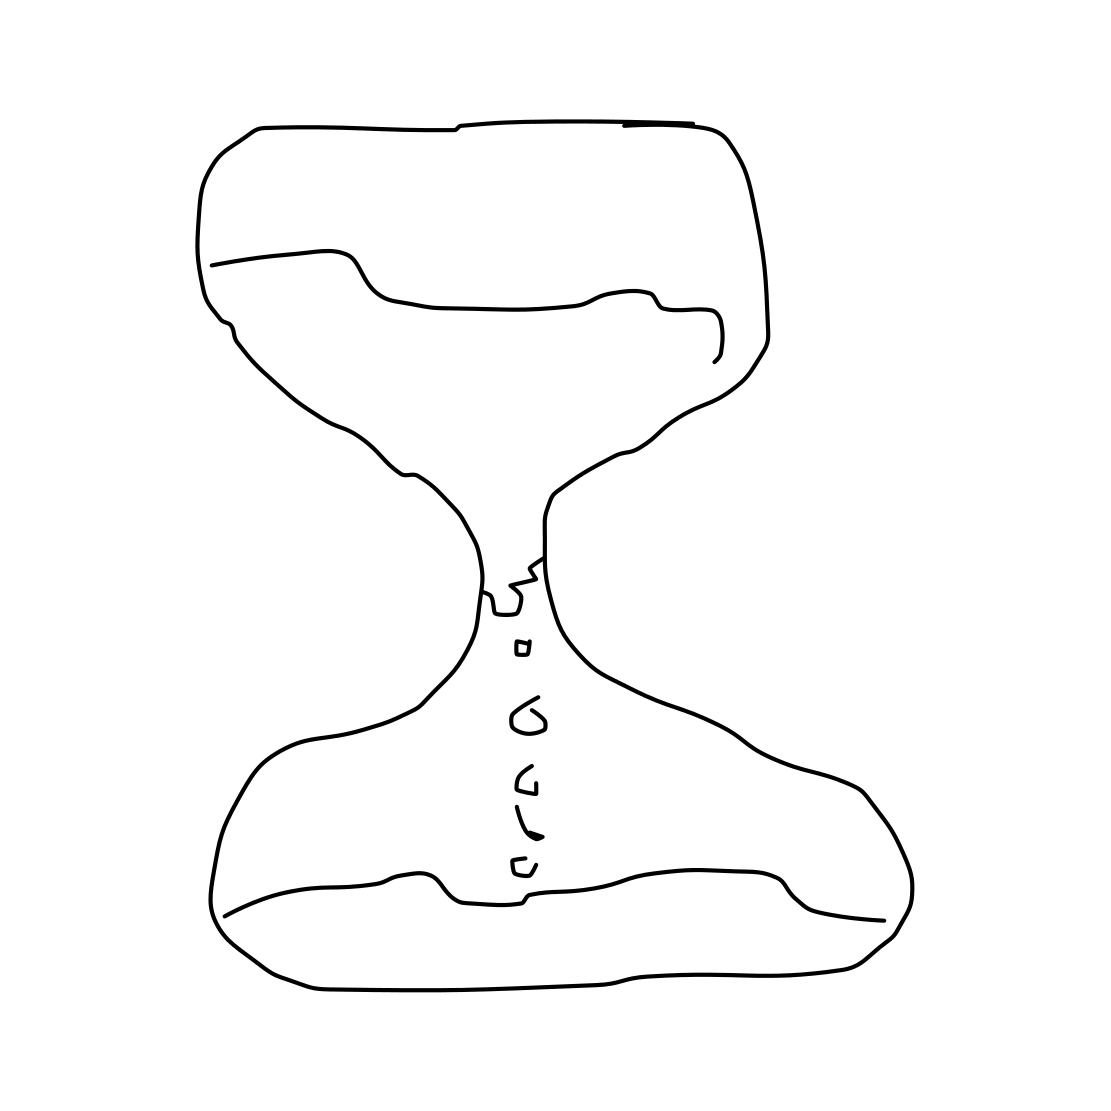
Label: hourglass